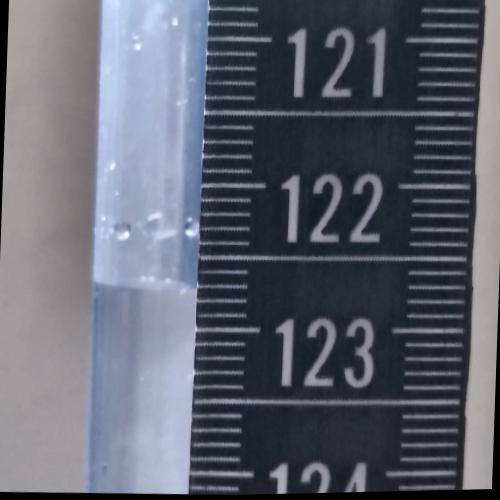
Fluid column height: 122.7 cm